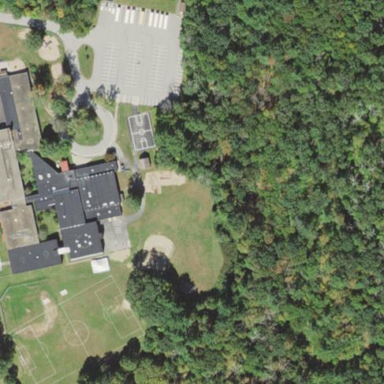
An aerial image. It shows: School.